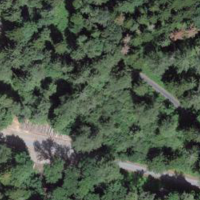
EUNIS habitat code: 44
Species observed at this site:
Discus rotundatus
Clinopodium vulgare
Melittis melissophyllum
Atropa belladonna